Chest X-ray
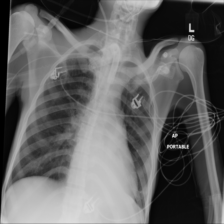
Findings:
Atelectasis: negative
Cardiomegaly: negative
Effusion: negative
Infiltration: positive
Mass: negative
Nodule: negative
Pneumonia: negative
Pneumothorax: negative
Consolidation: negative
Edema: negative
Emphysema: negative
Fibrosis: negative
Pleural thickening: negative
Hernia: negative